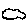
Label: cloud